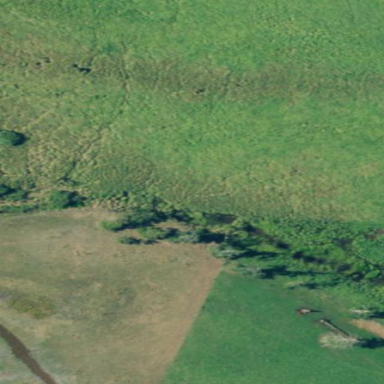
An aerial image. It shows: Marsh wetland.